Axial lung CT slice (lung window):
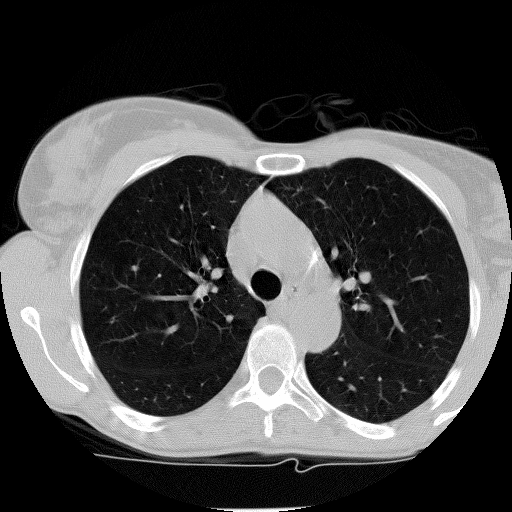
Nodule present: no